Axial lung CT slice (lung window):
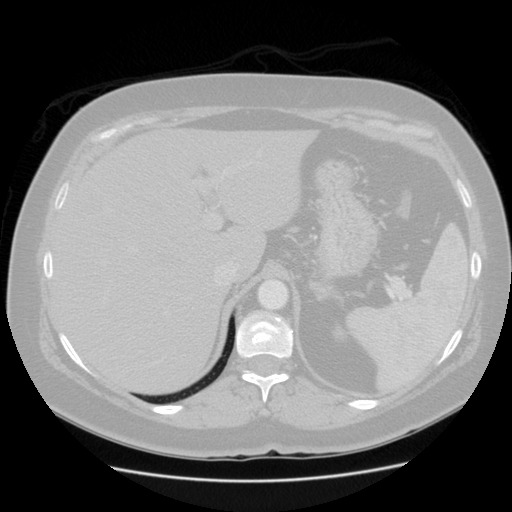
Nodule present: no